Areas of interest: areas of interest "Parking Lot"
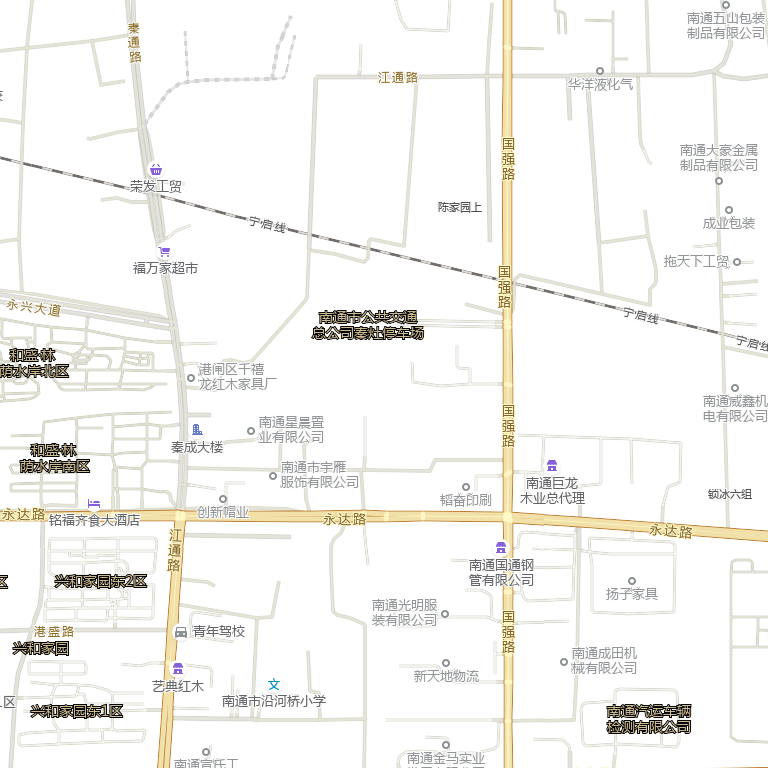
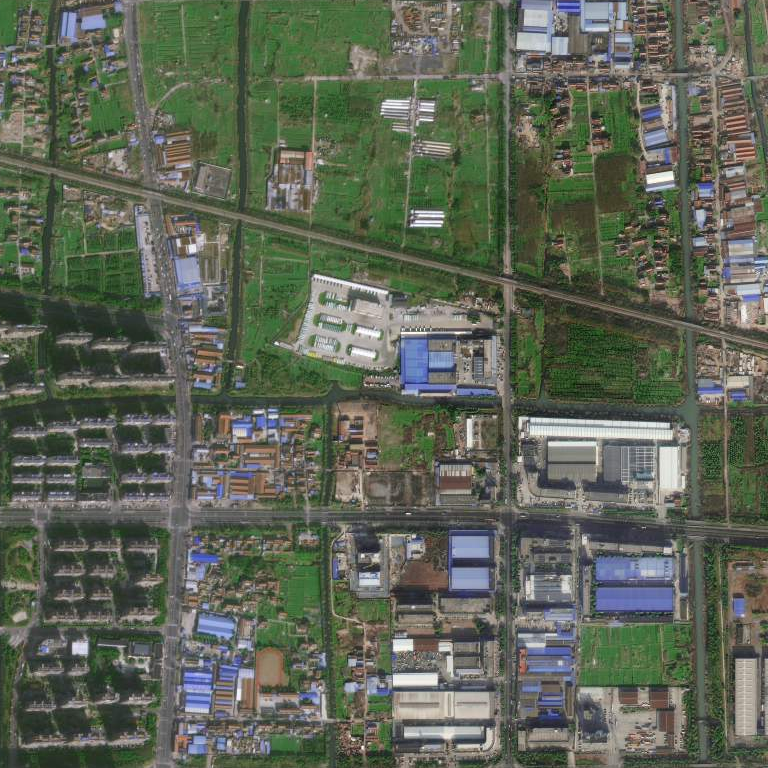